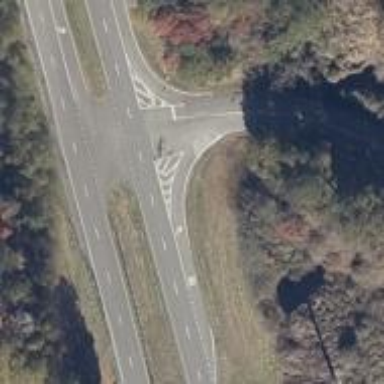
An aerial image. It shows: Primary highway with dual carriageway surfaced with asphalt.